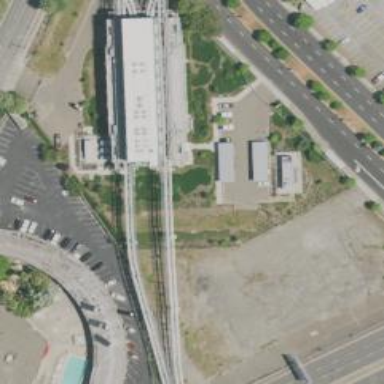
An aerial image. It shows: Monorail bridge leading to yard service area.